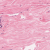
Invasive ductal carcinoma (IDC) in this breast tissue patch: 0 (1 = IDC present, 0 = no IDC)